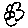
Label: flower